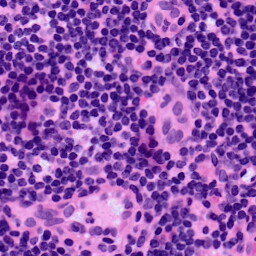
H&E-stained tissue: LymphNode